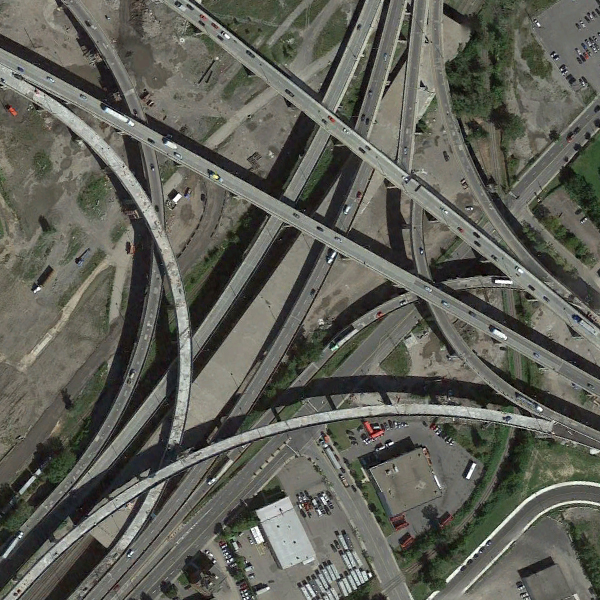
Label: Viaduct